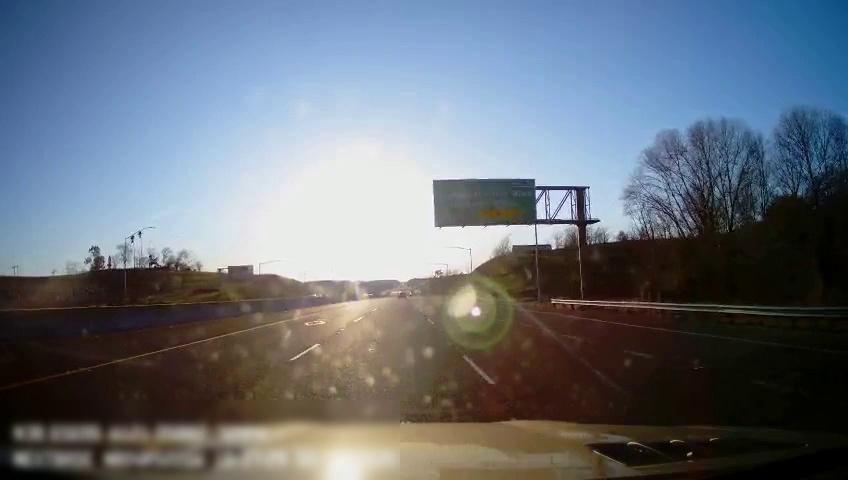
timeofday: Day
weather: Sunny
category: Drivable Space
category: Lanes | Alternate Lane
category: Lanes | Alternate Lane
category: Lanes | Current Lane
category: Lanes | Current Lane
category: Lanes | Alternate Lane
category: Traffic | Signs